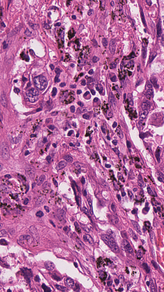
Tumor epithelial tissue: yes
Tumor-associated stroma tissue: yes
Normal tissue: no